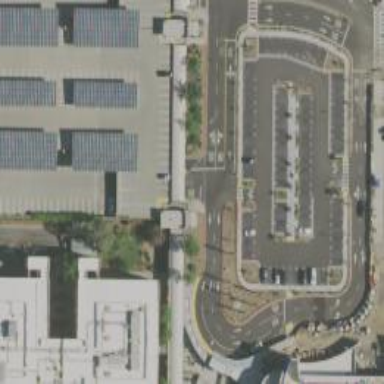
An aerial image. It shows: Multi-storey parking area with asphalt surface.